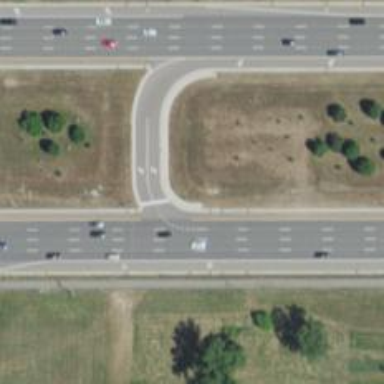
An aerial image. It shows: Trunk link highway with asphalt surface.